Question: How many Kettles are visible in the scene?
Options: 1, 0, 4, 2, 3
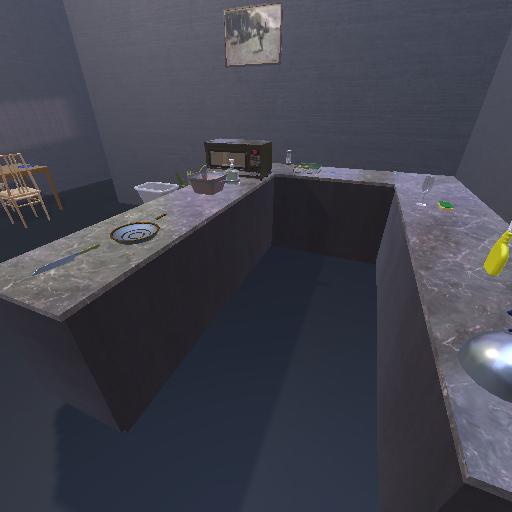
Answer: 1